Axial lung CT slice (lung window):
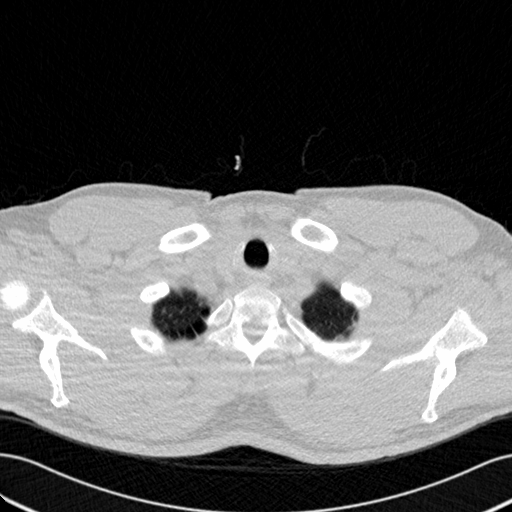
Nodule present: no